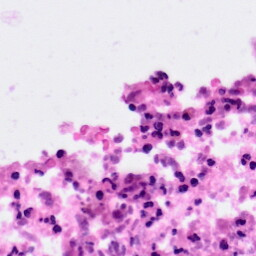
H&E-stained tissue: Pancreatic